Interaction volume radius: 5 \u00c5
Interaction volume height: 15 \u00c5
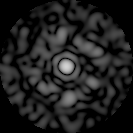
Disorder parameter: 0.8215